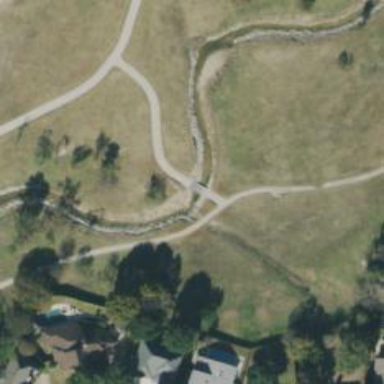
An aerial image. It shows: Disc golf basket.